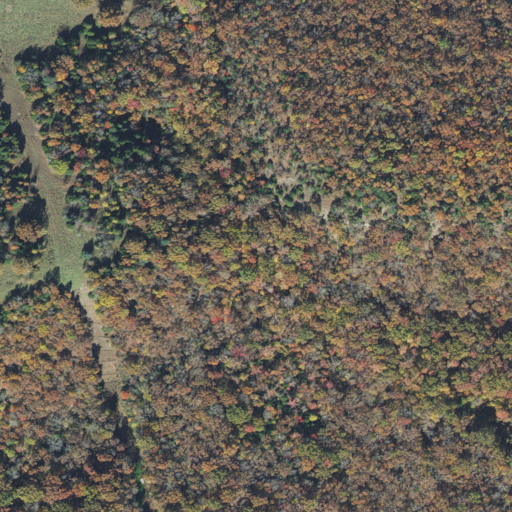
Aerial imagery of gap in Arkansas named Cascade Gap containing deciduous forest, mixed forest, pasture, and barren land